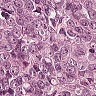
Metastatic tissue present: yes